Sex: M
Age: 70
Scanner: Avanto
Primary tumour origin: Non-Small Cell Lung Cancer
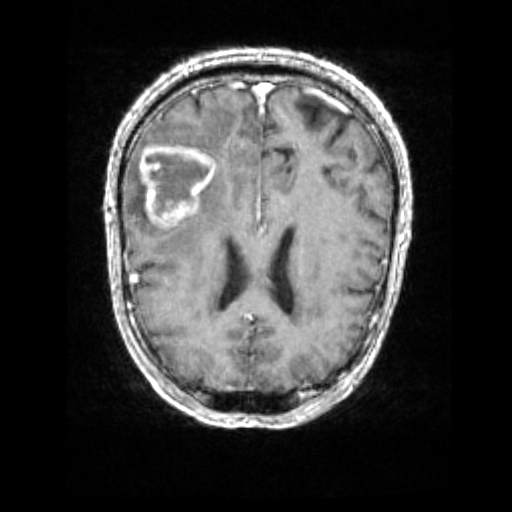
Segmented lesion volume (cc): 41.198
Number of lesion components: 1